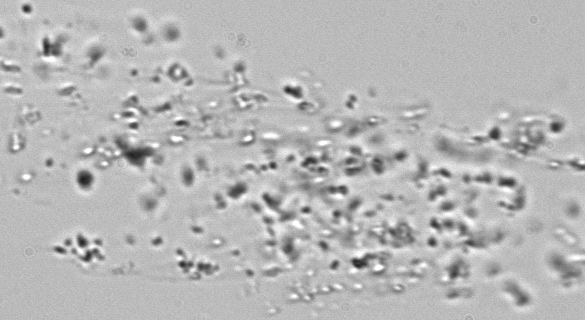
Label: Phaeocystis